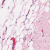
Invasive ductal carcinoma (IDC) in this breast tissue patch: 0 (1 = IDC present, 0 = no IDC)